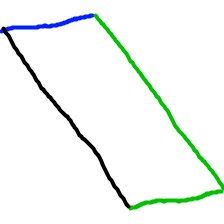
Shape: parallelogram